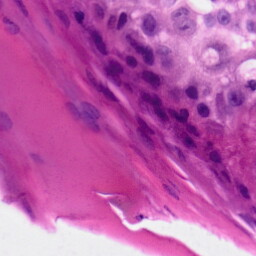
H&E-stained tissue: Skin